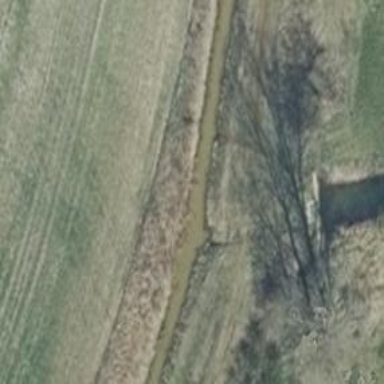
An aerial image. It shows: Culvert tunnel.